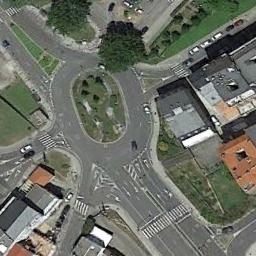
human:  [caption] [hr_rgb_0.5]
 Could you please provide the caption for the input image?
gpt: There are several moving vehicles on the road at the roundabout, There are several buildings and some trees and some lawns around the roundabout .

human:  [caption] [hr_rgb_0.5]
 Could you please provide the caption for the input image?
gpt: There are several buildings beside the roundabout .

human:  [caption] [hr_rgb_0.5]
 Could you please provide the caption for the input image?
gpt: The roundabout with some exits and entrances is surrounded by some buildings .

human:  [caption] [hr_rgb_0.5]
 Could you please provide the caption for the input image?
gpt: The roundabout is on the grass next to buildings .

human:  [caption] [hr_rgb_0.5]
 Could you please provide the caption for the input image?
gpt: There are some buildings and green lawns beside the roundabout .